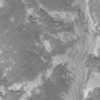
Label: not_dusty